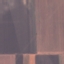
Land use / land cover class: AnnualCrop